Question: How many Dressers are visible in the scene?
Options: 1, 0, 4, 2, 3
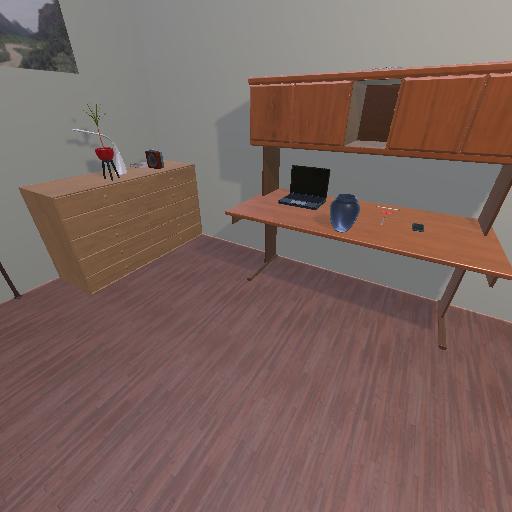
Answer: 1